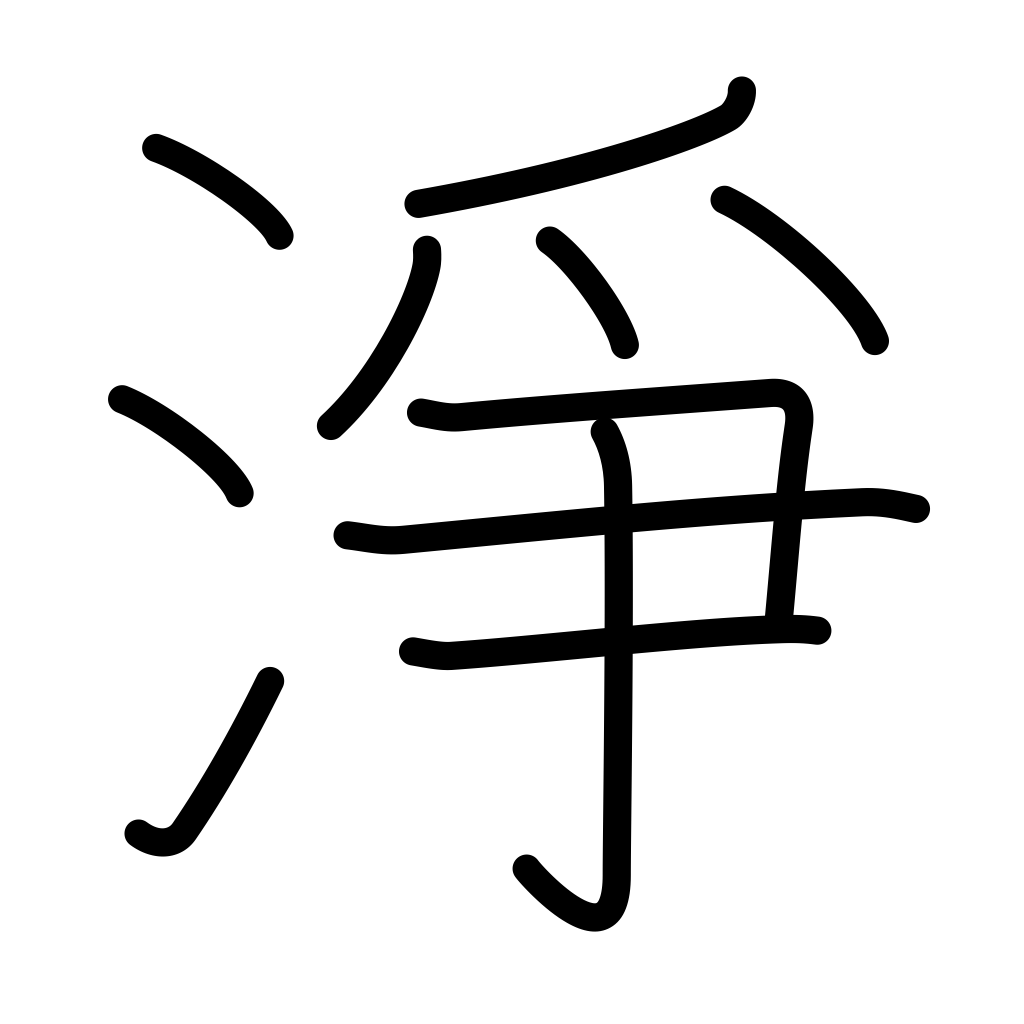
Meaning: pure, clean, unspoiled